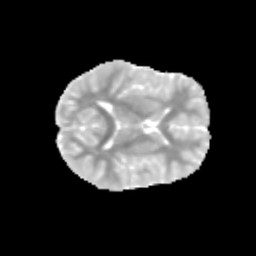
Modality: MD
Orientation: axial
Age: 9
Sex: female
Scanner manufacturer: siemens
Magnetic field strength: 3 T
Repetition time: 3.8 s
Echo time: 0.07 s